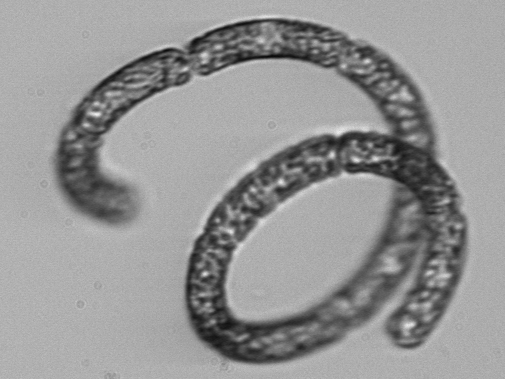
Label: Guinardia_striata